Question: ## Problem
### Problem shaping
Image sequence and are fixed and known beforehand (it's ). It will be quite short, maximum of 20 frames and in a closed loop. I want to verify (event driven by button click), that I have seen it before.
Lets say I have some image sequence, like:
<URL>
If seen, I want to see the ID associated with it, if not - it will be analyzed and added as new instance of image sequence, that has been seen. I have though about this quite a while, and I admit, this might be a hard problem. I seem to be having hard time of putting this all together, can someone assist (in C#)?
### Limitations and uses
I am trying to recreate copyright detection system, like content id system Youtube has implemented (Margaret Gould Stewart at TED (<URL> file, but it is not and there is no direct way to get binary. Similar method could be used, to avoid duplicates in "image sharing database", but it is not what I am trying to do.
## My effort
### Gaussian blur
Mathematica function to generate Gaussian blur kernels:
'''
getKernel[L_] := Transpose[{L}].{L}/(Total[Total[Transpose[{L}].{L}]])
getVKernel[L_] := L/Total[L]
'''

Turns out, that it is much more efficient to use 2 passes of vector kernel, then matrix kernel. Thy are based on <URL> uneven rows:
'''
{1d/4, 1d/2, 1d/4}
{1d/16, 1d/4, 3d/8, 1d/4, 1d/16}
{1d/64, 3d/32, 15d/64, 5d/16, 15d/64, 3d/32, 1d/64}
'''
### Data input, hashing, grayscaleing and lightboxing
Example of source bits, that might be useful:
- - -
### Source example
Source example (<URL>:
Get current content inside defined rectangle.
'''
private Bitmap getContentBitmap() {
Rectangle r = f.r;
Bitmap hc = new Bitmap(r.Width, r.Height);
using (Graphics gf = Graphics.FromImage(hc)) {
gf.CopyFromScreen(r.Left, r.Top, 0, 0, //
new Size(r.Width, r.Height), CopyPixelOperation.SourceCopy);
}
return hc;
}
'''
Get md5 hash of bitmap.
'''
private byte[] getBitmapHash(Bitmap hc) {
return md5.ComputeHash(c.ConvertTo(hc, typeof(byte[])) as byte[]);
}
'''
Get grayscale of the image.
'''
public static Bitmap getGrayscale(Bitmap hc){
Bitmap result = new Bitmap(hc.Width, hc.Height);
ColorMatrix colorMatrix = new ColorMatrix(new float[][]{
new float[]{0.5f,0.5f,0.5f,0,0}, new float[]{0.5f,0.5f,0.5f,0,0},
new float[]{0.5f,0.5f,0.5f,0,0}, new float[]{0,0,0,1,0,0},
new float[]{0,0,0,0,1,0}, new float[]{0,0,0,0,0,1}});
using (Graphics g = Graphics.FromImage(result)) {
ImageAttributes attributes = new ImageAttributes();
attributes.SetColorMatrix(colorMatrix);
g.DrawImage(hc, new Rectangle(0, 0, hc.Width, hc.Height),
0, 0, hc.Width, hc.Height, GraphicsUnit.Pixel, attributes);
}
return result;
}
'''
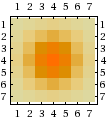
Answer: I think you have a few issues with this:
1. Not all image sequences [videos] are equal [but many are similar]
2. Where is your data coming from?
3. How will you repesent the data related to your viewings?
4. Size of the data
Many images can differ slightly by compression, water marking, missing frames, and adding clips. I would suggest sampling the video. For example you may want to consider sub-sampling small sections of the images in the video. Additionally, to avoid noisy images and issues with lossely compression algorithms. You may want to consider grayscaling the frames sampled, and doing a gaussian blur. [Guassian because its "more natural" (short answer)] Once you have enough sub samples to where you have a good confidence of similarity to the video then store it in a database. With the samples you can hash them, or store them to do a % similarity later.
Your datasource is going to influence the tool kits, and libraries that you use.
I would suggest keeping this simple [keep it with gifs and create a custom viewer, dont' try to write a browser plugin while developing your logic]
Using something like Postgres [if there are a lot of large sized objects] or SQLLite is highly suggested for indexing, storing, and recalling past meta data.
The size of the data will have a huge determination on recall, sampling, querying the database, etc.
Overall advice: Don't bite off more than you can handle at this stage. Start small and then grow.
Also take a look at Computer Vision algorithms for more help on the object representation/recall.